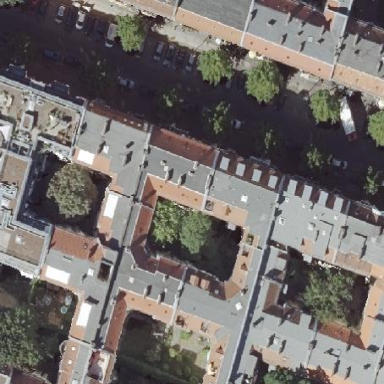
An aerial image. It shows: Building with apartments featuring unique double saltbox roof shape.